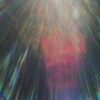
Label: sunburn